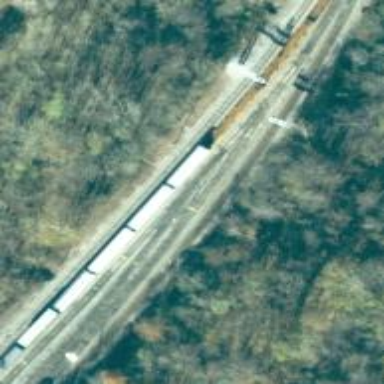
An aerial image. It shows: Railway yard used for servicing trains.